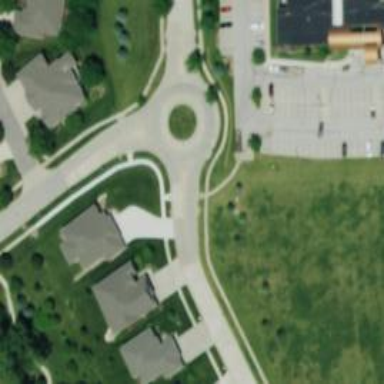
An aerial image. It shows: Residential road with roundabout.